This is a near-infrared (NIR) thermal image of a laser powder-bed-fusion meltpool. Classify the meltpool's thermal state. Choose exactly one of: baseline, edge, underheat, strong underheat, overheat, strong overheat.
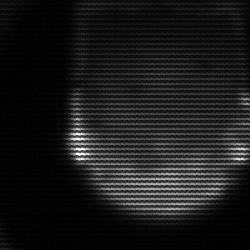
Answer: edge